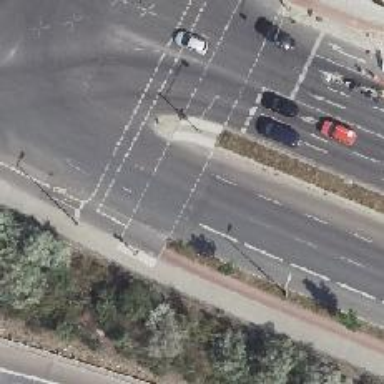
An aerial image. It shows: Secondary road with asphalt surface. It is dual carriageway with cycle track on the right side.